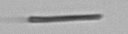
Label: fiber